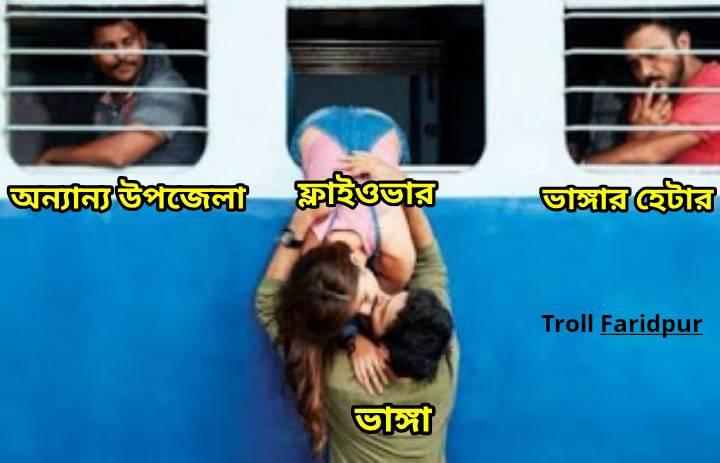
Caption: অন্যান্য উপজেলা    ফ্লাইওভার    ভাঙ্গার হেটার    ভাঙ্গা
Label: non-hate